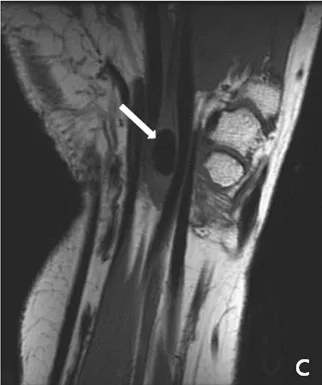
Magnetic resonance imaging of the first patient disclosed focal lower intensity of the nodular lesion (white arrow) without obvious contrast enhancement. (C) Coronal plane of T1-weighted image.
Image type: radiology (mri)